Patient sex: F
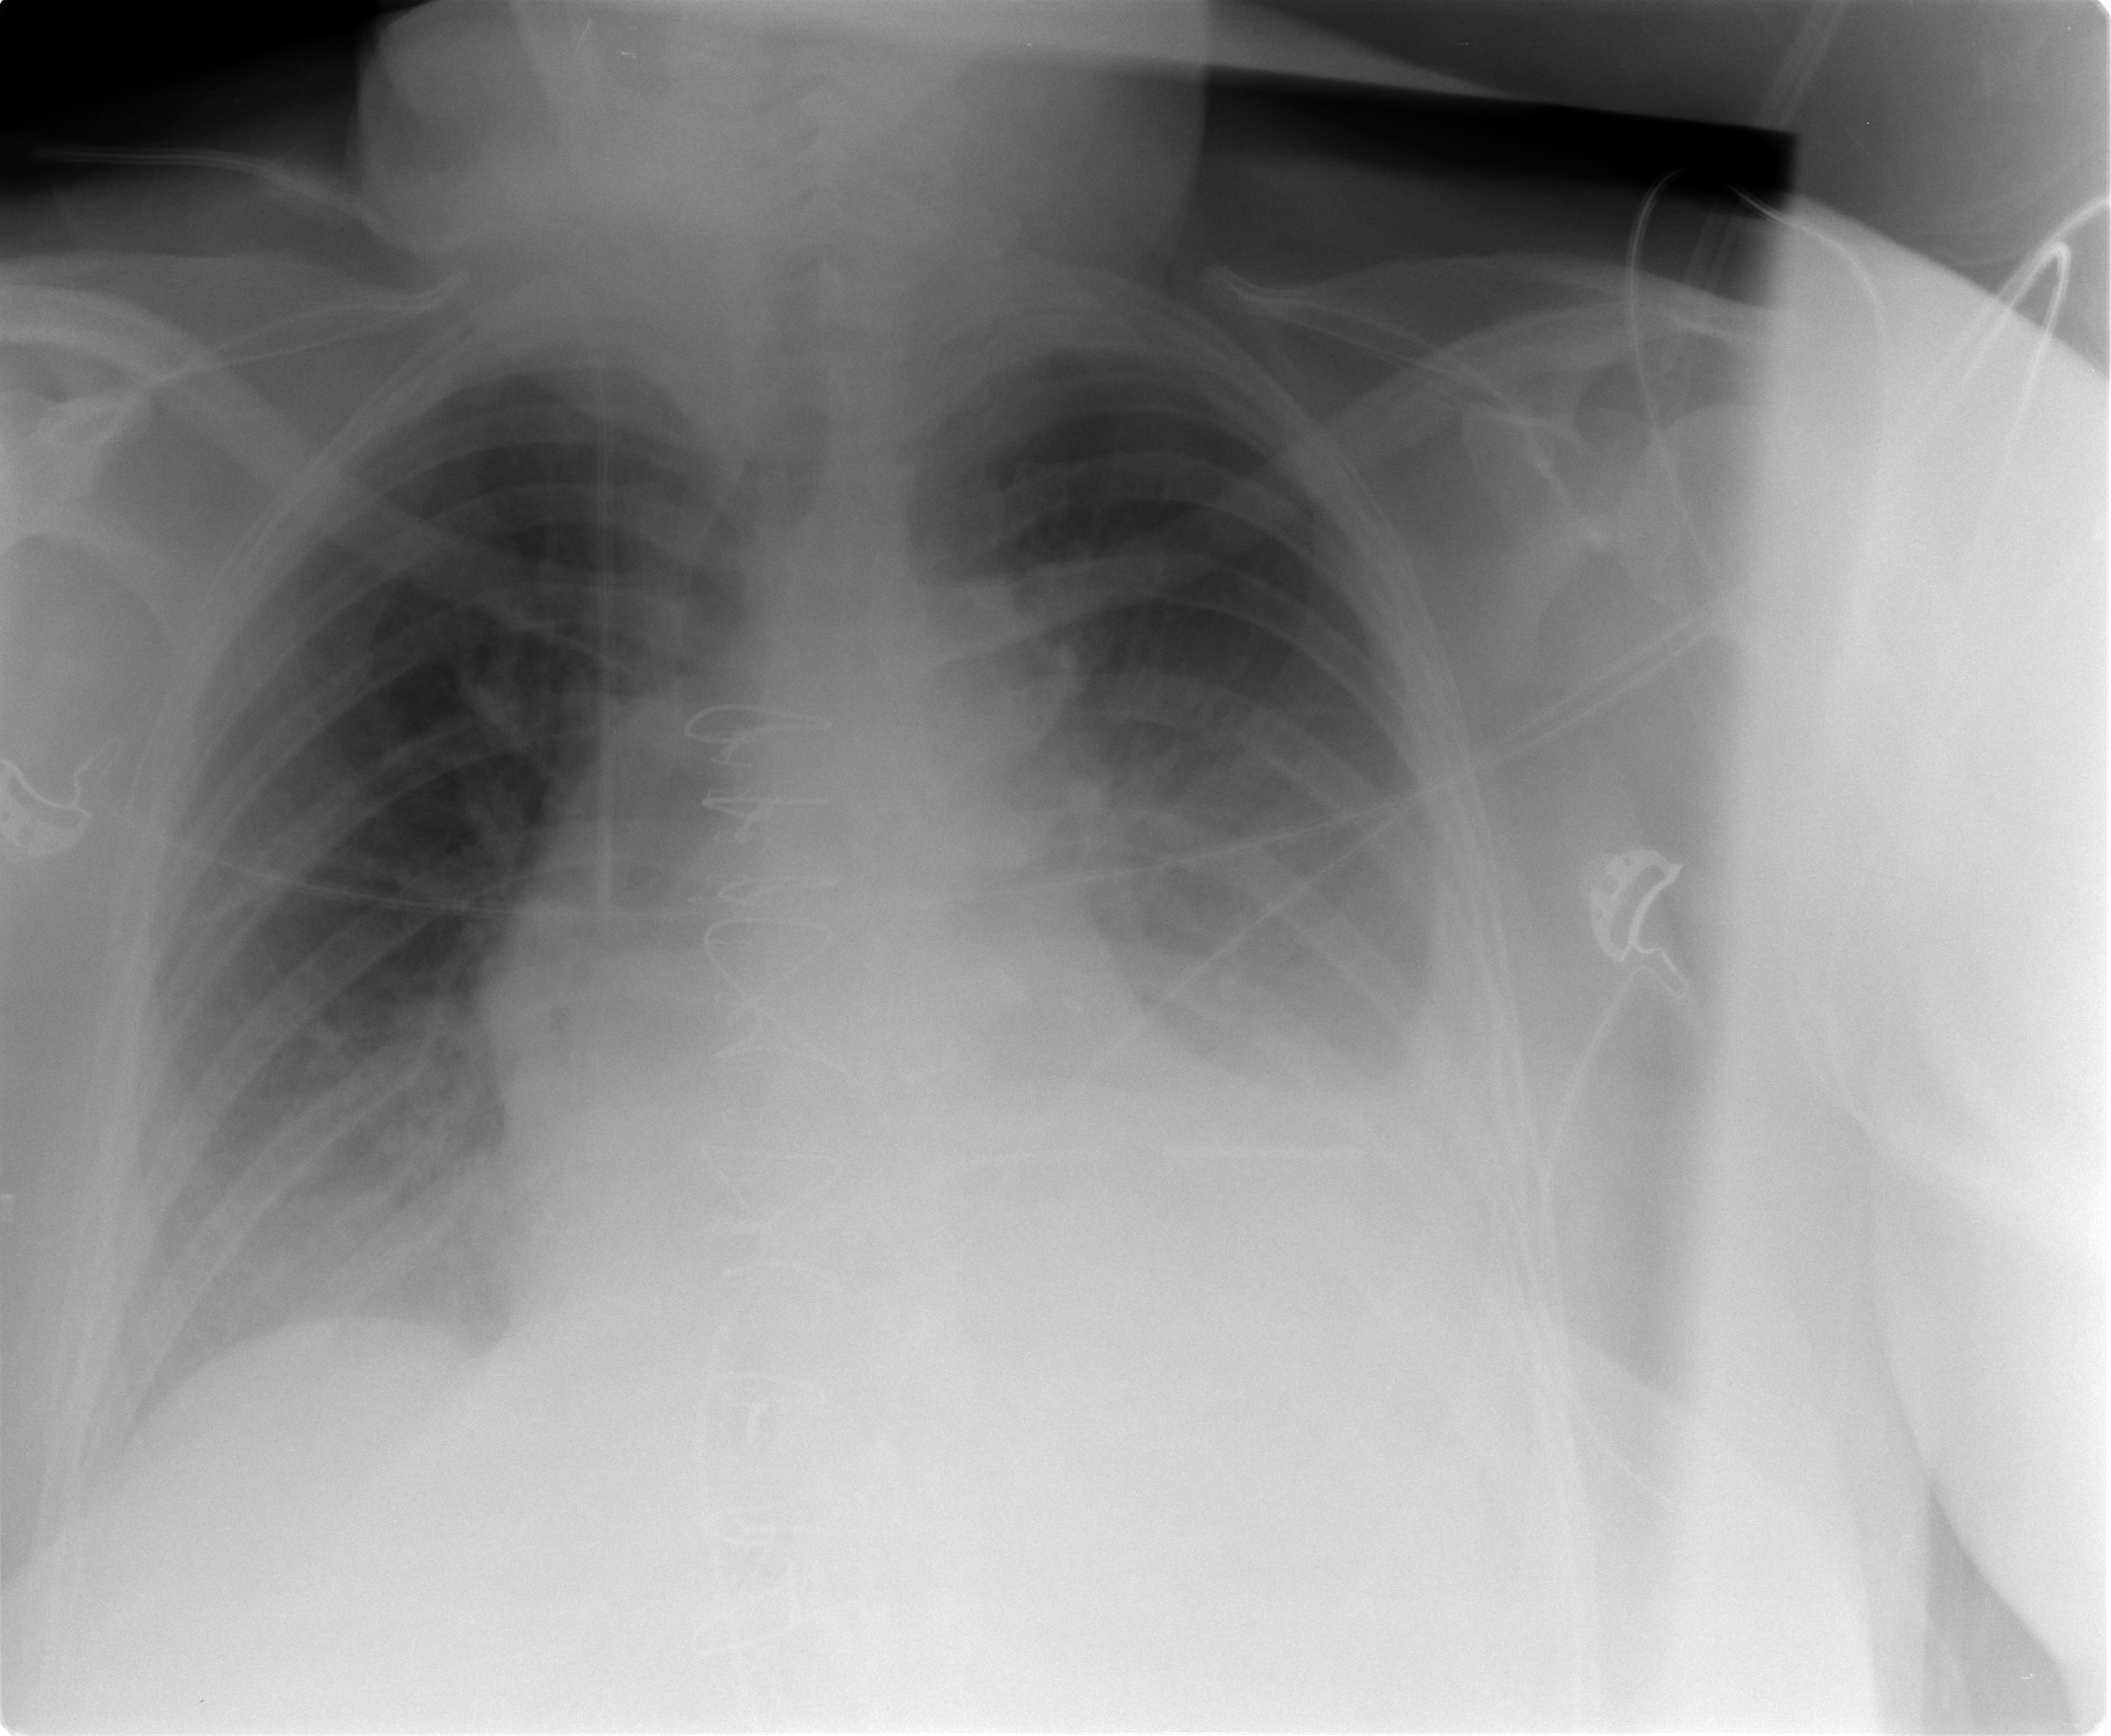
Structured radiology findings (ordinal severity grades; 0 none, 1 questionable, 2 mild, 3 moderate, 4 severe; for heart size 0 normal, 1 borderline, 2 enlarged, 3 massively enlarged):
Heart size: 1
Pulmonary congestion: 2
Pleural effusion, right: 2
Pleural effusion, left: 2
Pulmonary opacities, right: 1
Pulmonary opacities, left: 0
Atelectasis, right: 2
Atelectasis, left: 2